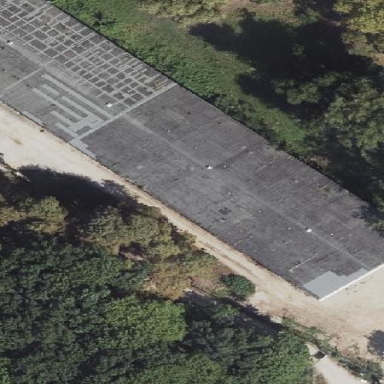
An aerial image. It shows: Commercial building with gabled roof.